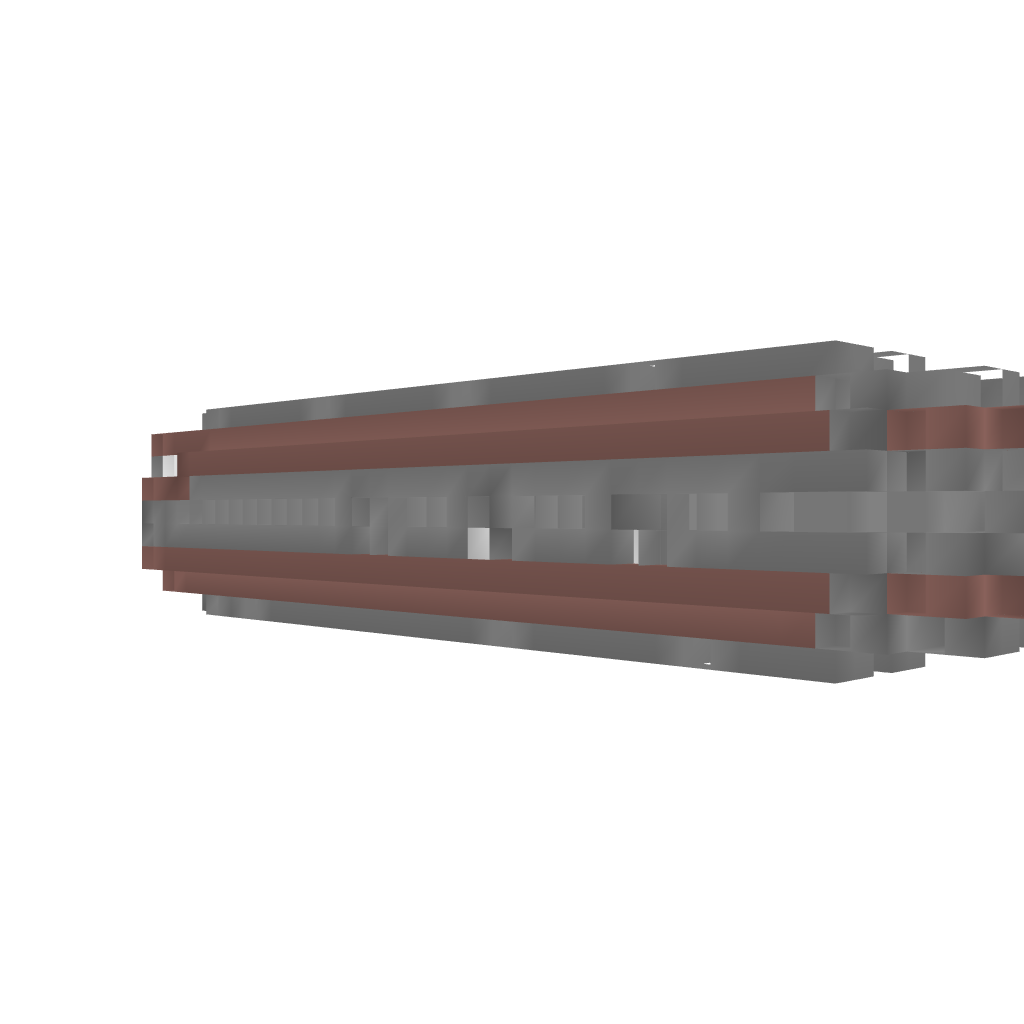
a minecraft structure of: Functional Corvette Airship bad low quality